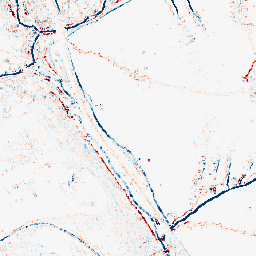
Category: morphological
Decomposition family: morphological_square
Decomposition parameters: operation: average
size: 3
Upsampling method: area
Upsampling parameters: scale: 2
Upsampling scale: 2